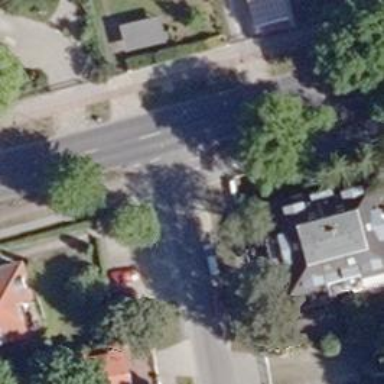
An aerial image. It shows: Residential road with asphalt surface and sidewalk on the left side.